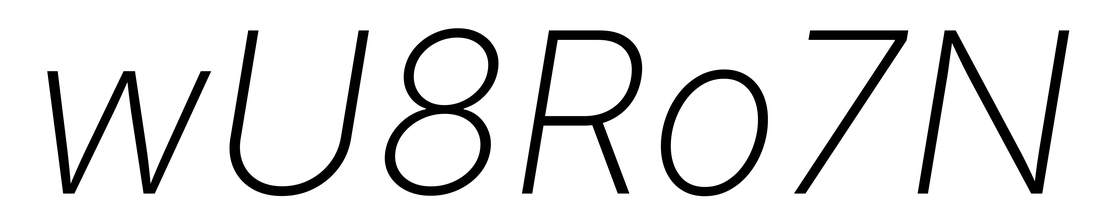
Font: Inter-Italic_ExtraLight_Italic